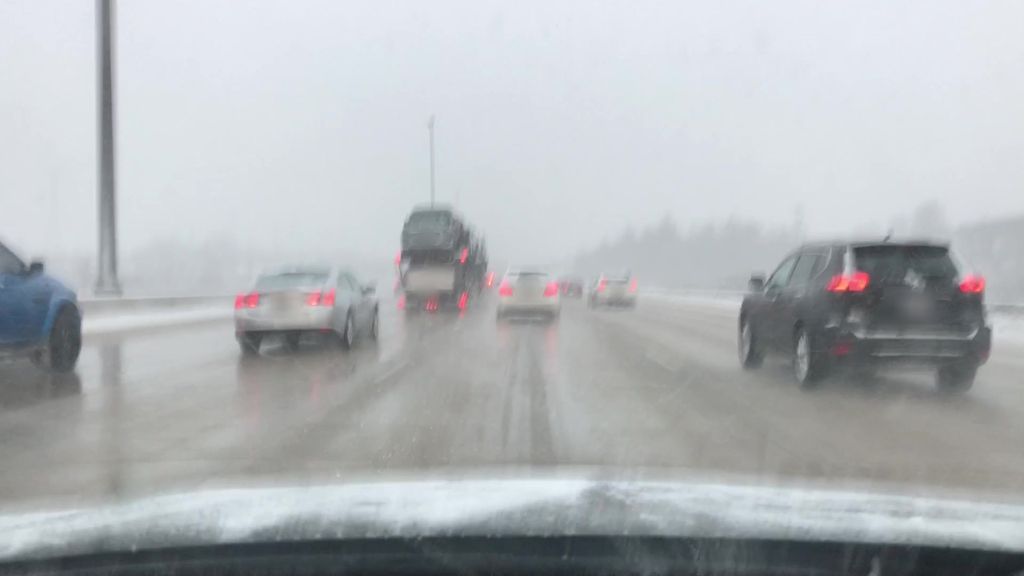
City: toronto